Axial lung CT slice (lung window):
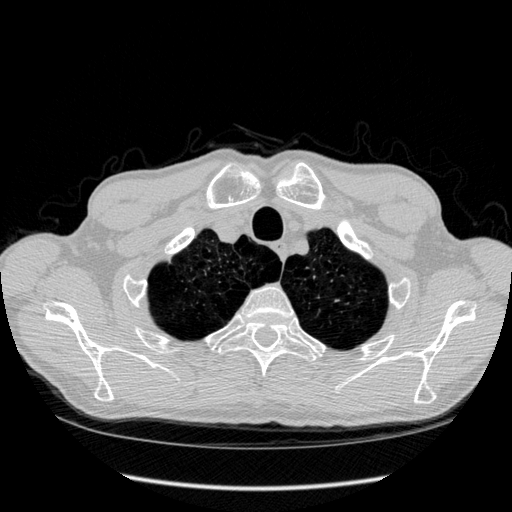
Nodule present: no